Interaction volume radius: 10 \u00c5
Interaction volume height: 45 \u00c5
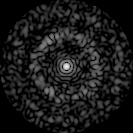
Disorder parameter: 0.8372